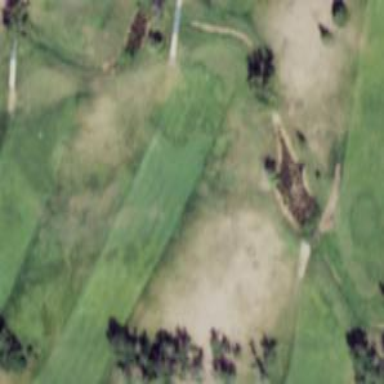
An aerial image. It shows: View of golf hole.